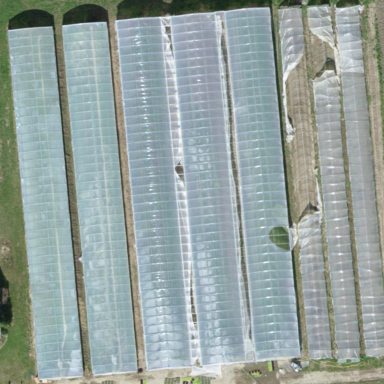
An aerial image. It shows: Greenhouse used for horticulture.